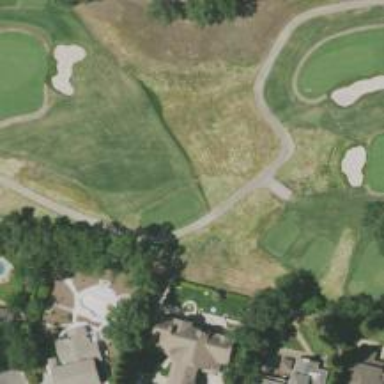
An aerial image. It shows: Service road designated as golf cart path.